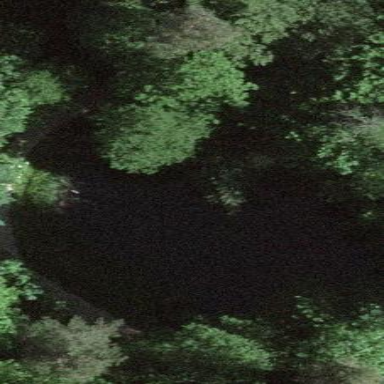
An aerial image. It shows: Pond surrounded by natural water.